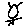
Label: triangle